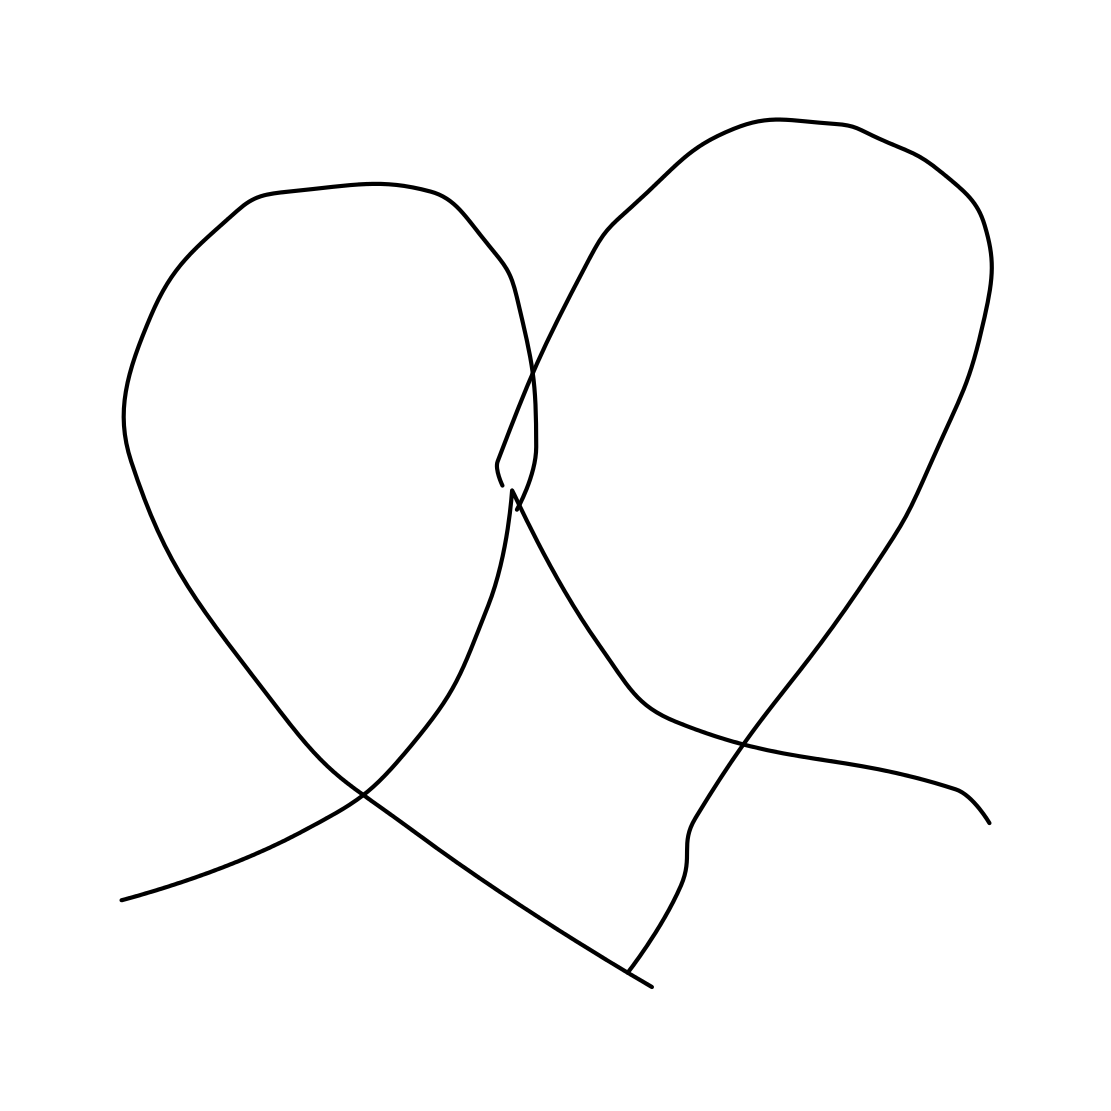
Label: pretzel